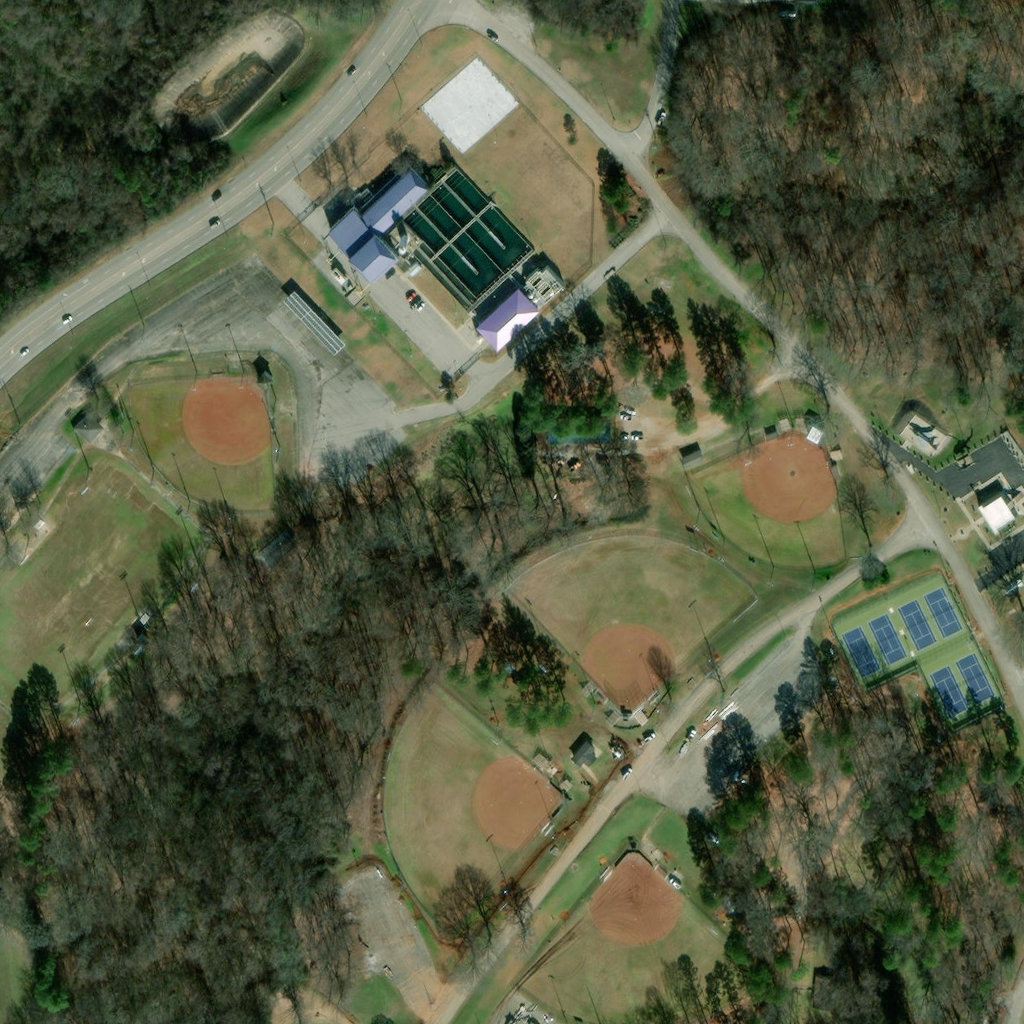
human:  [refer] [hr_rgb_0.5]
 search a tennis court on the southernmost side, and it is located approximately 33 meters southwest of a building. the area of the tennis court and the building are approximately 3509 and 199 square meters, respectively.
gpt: <box>[[81, 56, 98, 74, 0]]</box>

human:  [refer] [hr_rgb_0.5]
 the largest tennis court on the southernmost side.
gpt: <box>[[81, 56, 98, 74, 0]]</box>